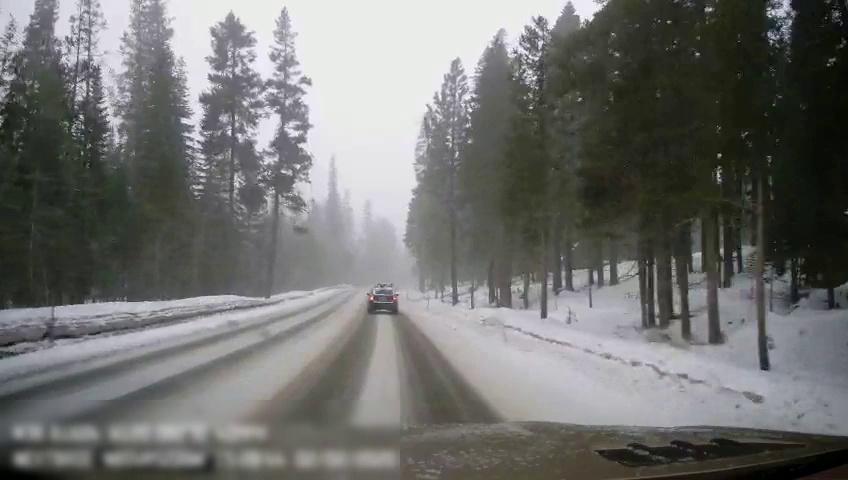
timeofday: Day
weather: Snowy
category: Drivable Space
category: Vehicles | SUV